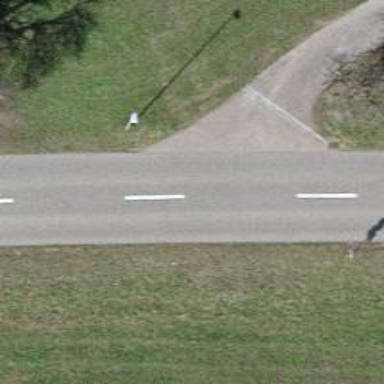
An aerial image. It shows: Tertiary road with asphalt surface.